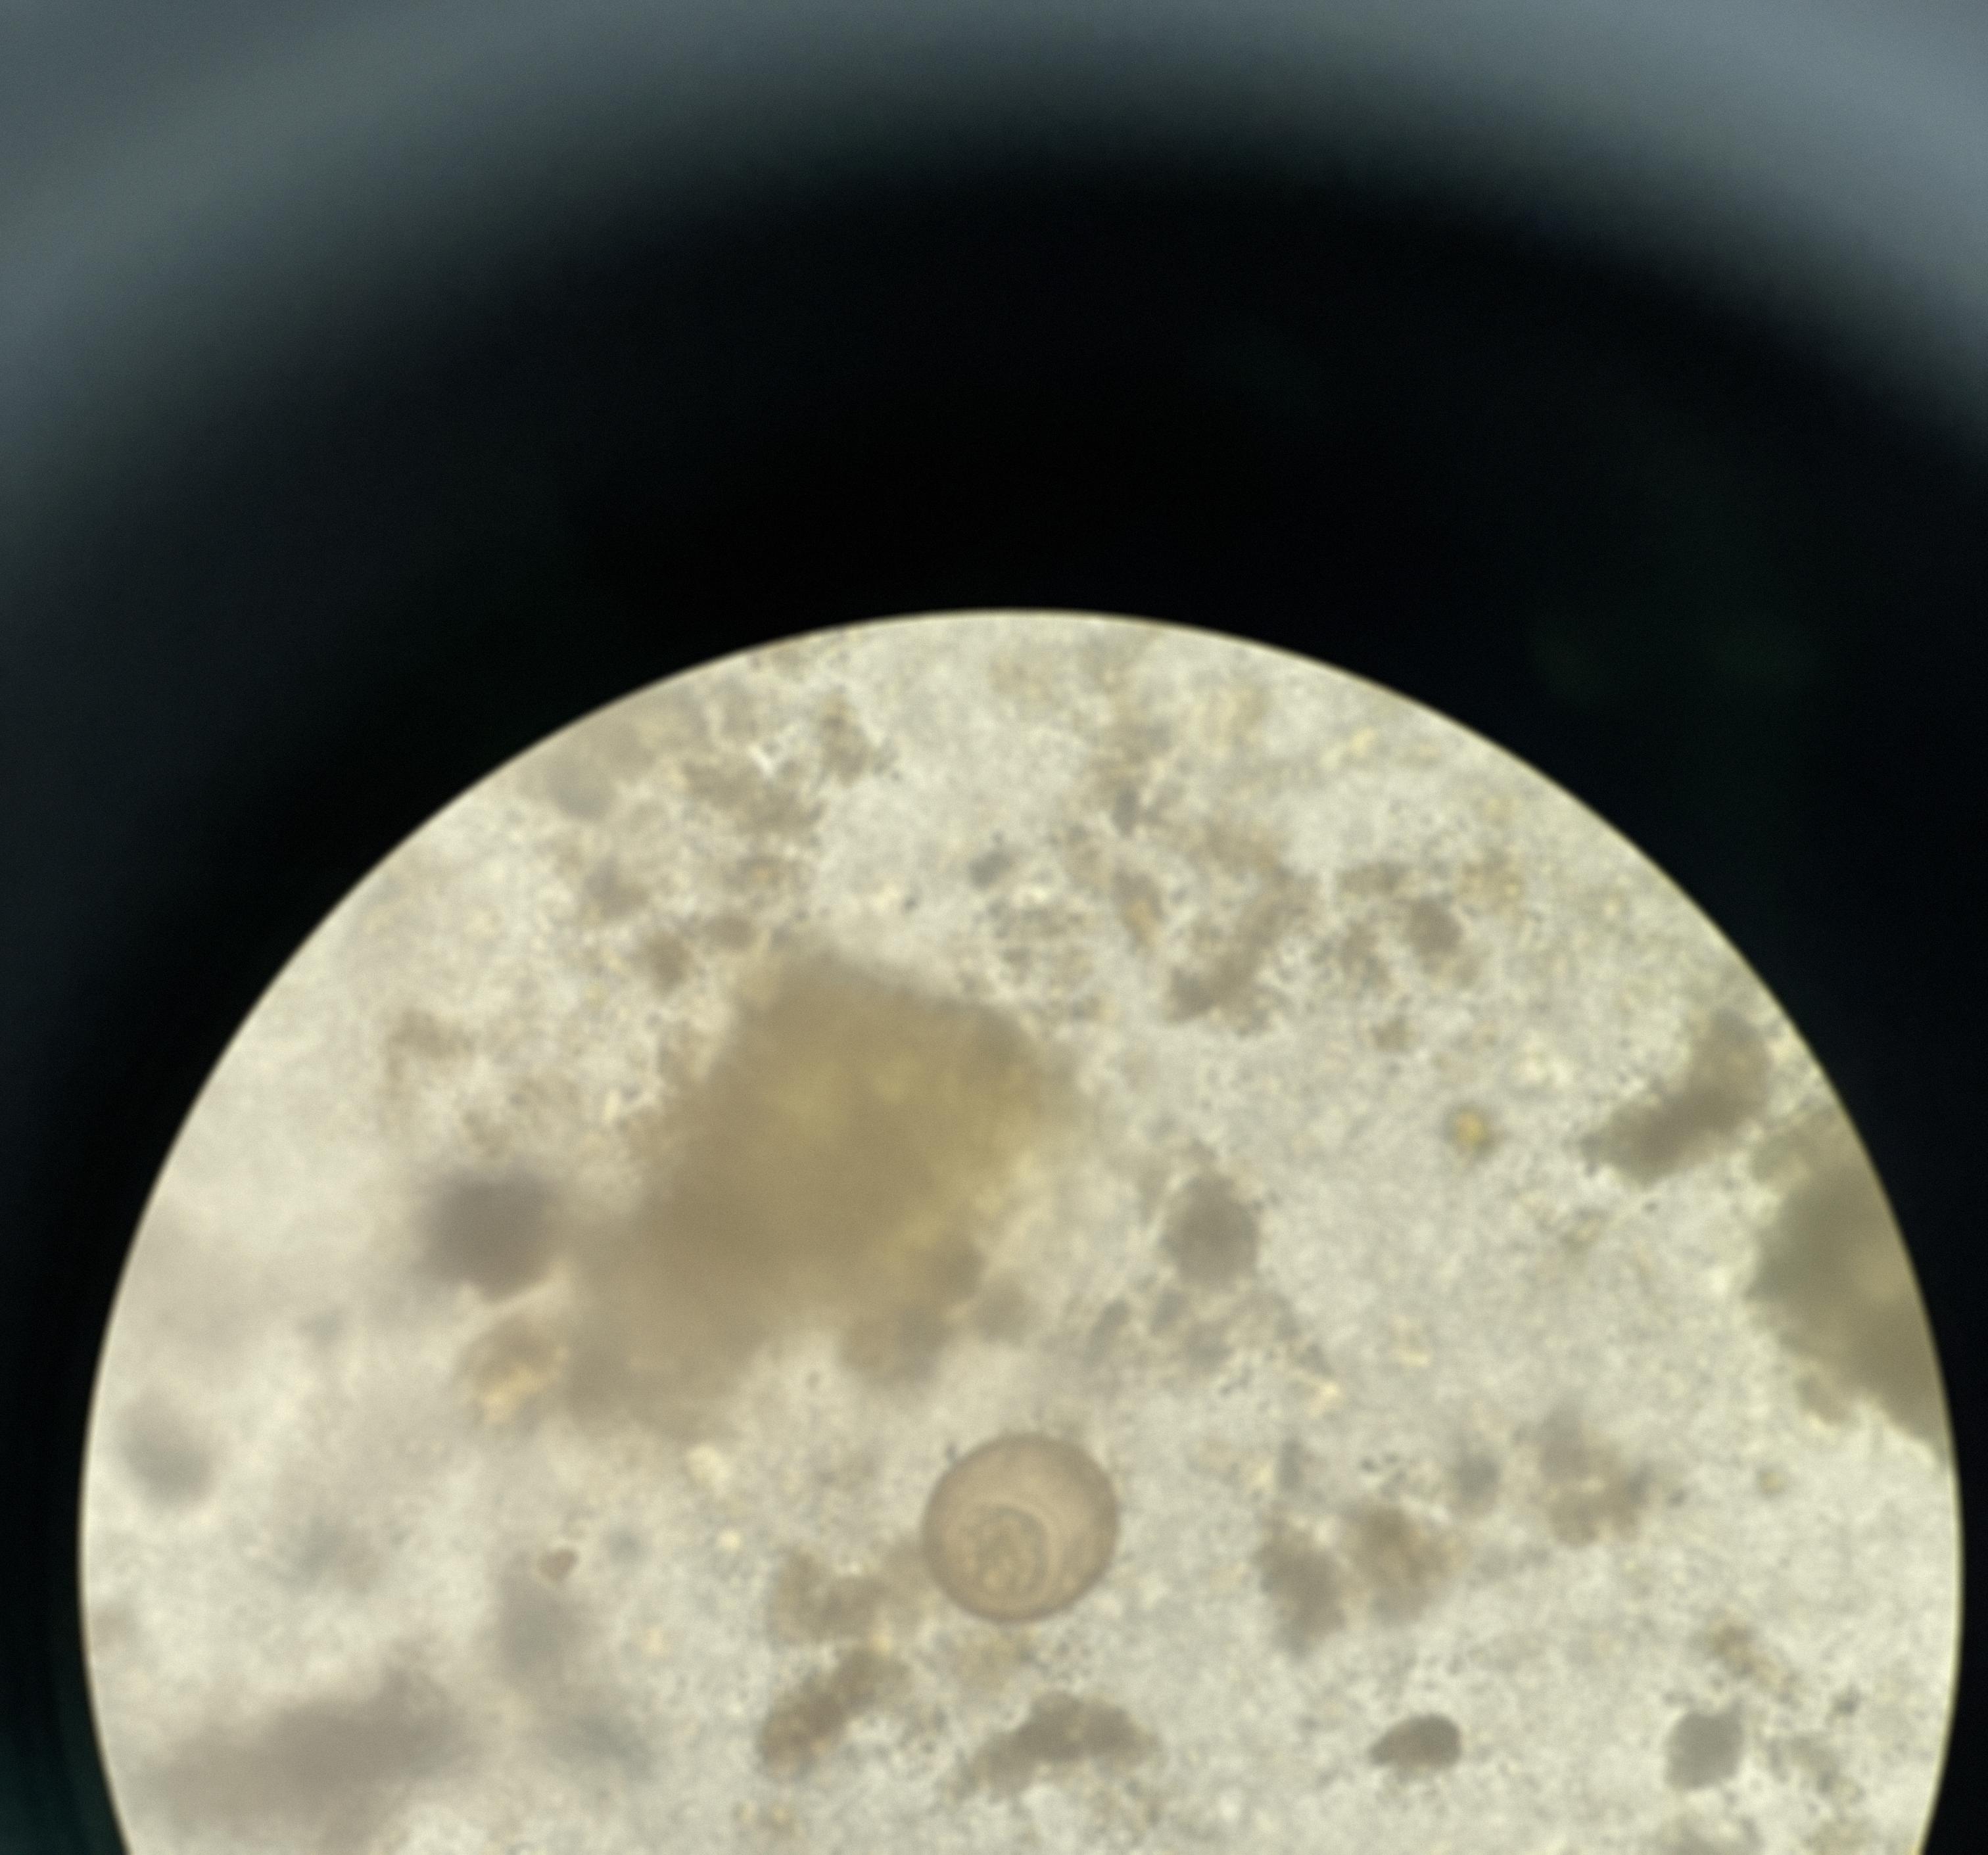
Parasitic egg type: Hymenolepis diminuta